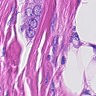
Metastatic tissue present: yes